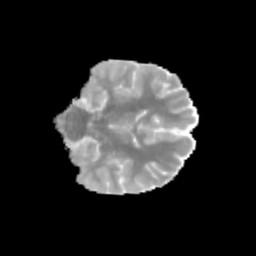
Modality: MD
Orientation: coronal
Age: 10
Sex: female
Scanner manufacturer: siemens
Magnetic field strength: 3 T
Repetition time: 3.8 s
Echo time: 0.07 s